RGB frame:
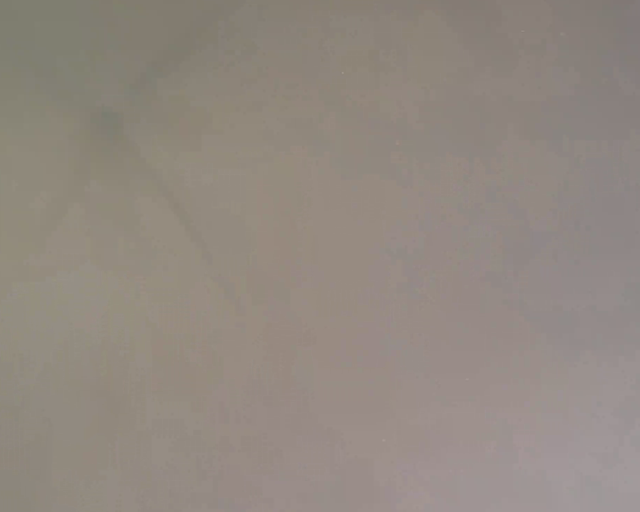
Thermal frame:
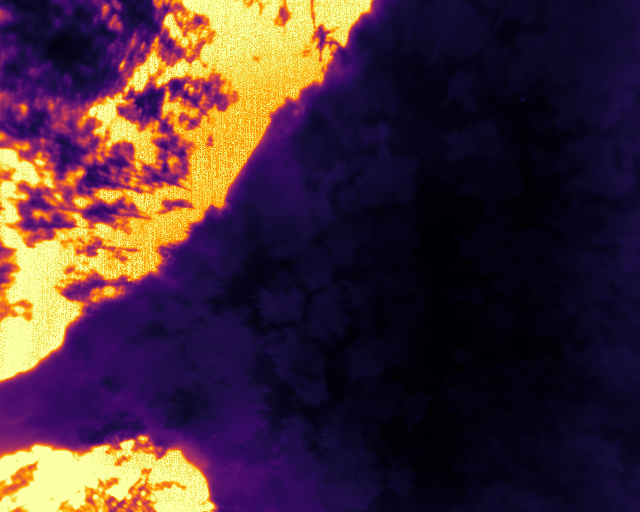
Captured: 2026-02-27 02:37:31
Pixels at or above 80 °C: 82834 (fraction of frame: 0.2528)